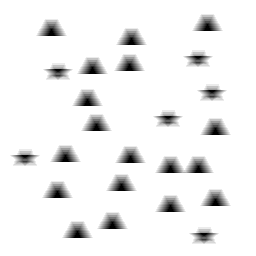
Squares: 0
Triangles: 18
Stars: 6
Total shapes: 24